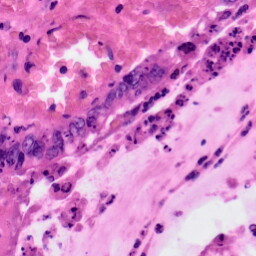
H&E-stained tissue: Colon